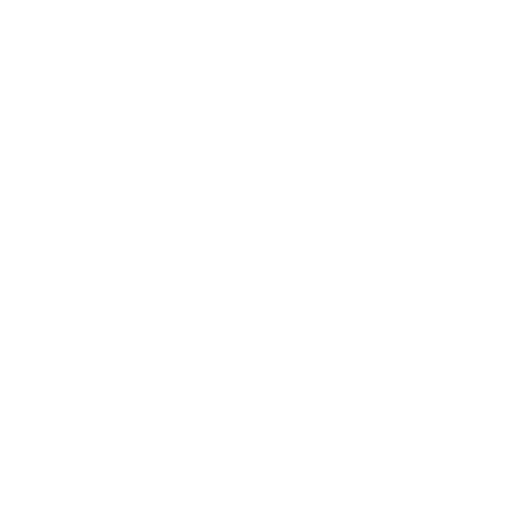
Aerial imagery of bar in Alaska named Howkan Reef containing only unknown